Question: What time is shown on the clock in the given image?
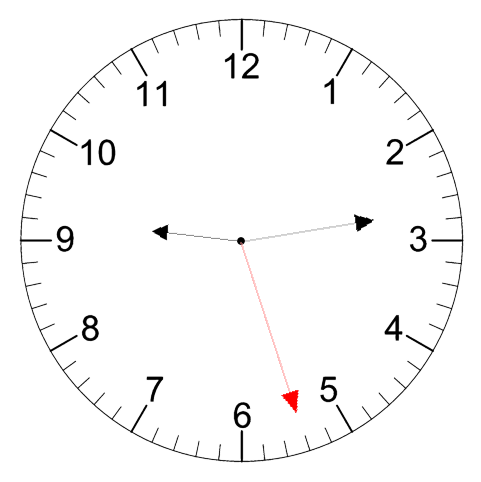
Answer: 09:13:27